Question: I have successfully displayed my numpy data to matplotlib with gradient colors, but in the matplotlib the color gradient appears horizontally, how to make the gradient visible vertically?
'''
%matplotlib inline
import numpy as np
import matplotlib.pyplot as plt
c = np.arange(1,200)
x = np.arange(1,200)
y = np.random.randint(low=1, high=100, size=200)
cm = plt.get_cmap('jet')
fig = plt.figure(figsize=(10,5))
ax1 = plt.subplot(111)
no_points = len(c)
ax1.set_color_cycle([cm(1.*i/(no_points-1)) for i in range(no_points-1)])
for i in range(no_points-1):
bar = ax1.plot(x[i:i+2],y[i:i+2])
plt.show()
'''
The result is the following:

Instead, I'd like to have a vertical color gradient.
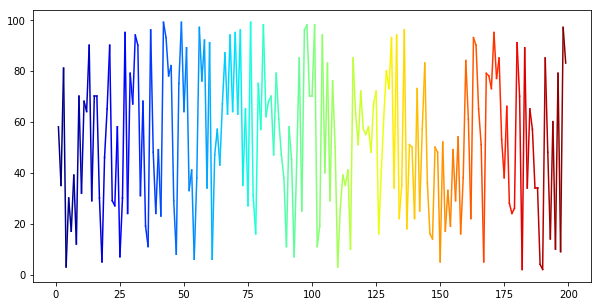
Answer: I changed your code a tiny bit, but mainly just merged it with <URL> that the commenter referred to. This works for me:
'''
import numpy as np
import matplotlib.pyplot as plt
x_ = np.linspace(1, 200, 200)
y_ = np.random.randint(low=1, high=100, size=200)
# You need to interpolate because your line segments are short.
x = np.linspace(1, 200, 4000)
y = np.interp(x, x_, y_)
# Now follow the maplotlib recipe.
points = np.array([x, y]).T.reshape(-1, 1, 2)
segments = np.concatenate([points[:-1], points[1:]], axis=1)
fig, ax = plt.subplots(figsize=(15, 5))
norm = plt.Normalize(y.min(), y.max())
lc = LineCollection(segments, cmap='viridis', norm=norm)
lc.set_array(y)
lc.set_linewidth(2)
line = ax.add_collection(lc)
plt.colorbar(line, ax=ax)
ax.set_xlim(x.min(), x.max())
ax.set_ylim(-10, 110)
plt.show()
'''
Result:
<URL>